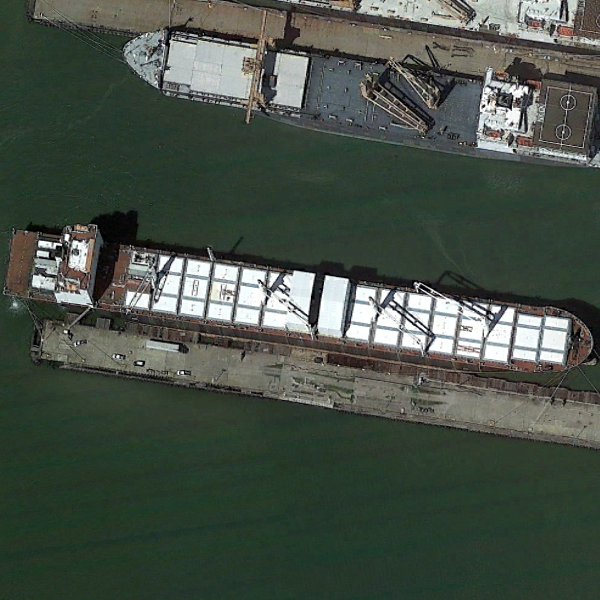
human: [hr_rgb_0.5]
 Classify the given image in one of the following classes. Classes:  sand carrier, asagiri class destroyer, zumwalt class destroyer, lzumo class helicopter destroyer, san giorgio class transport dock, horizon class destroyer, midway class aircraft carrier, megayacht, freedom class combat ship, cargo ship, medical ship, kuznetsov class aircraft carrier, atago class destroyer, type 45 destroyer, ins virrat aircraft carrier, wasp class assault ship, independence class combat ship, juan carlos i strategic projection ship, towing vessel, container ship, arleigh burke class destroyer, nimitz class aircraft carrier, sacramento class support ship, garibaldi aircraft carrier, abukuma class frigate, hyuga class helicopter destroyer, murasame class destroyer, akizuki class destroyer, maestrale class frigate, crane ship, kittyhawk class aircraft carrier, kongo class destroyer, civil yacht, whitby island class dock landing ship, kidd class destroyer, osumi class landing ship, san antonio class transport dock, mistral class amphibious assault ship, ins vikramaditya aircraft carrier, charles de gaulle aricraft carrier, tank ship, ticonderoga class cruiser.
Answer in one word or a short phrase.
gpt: Cargo ship